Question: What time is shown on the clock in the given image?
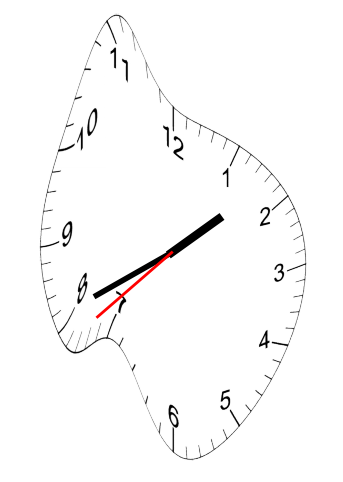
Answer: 01:40:38